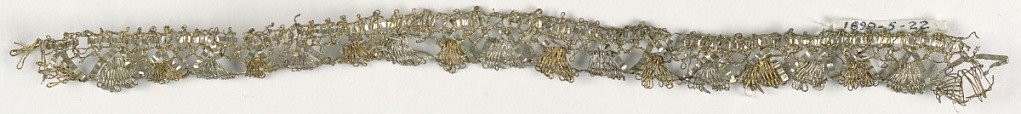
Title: Trimming
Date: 17th century
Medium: metal-wrapped silk and flat metal strips Technique: bobbin lace
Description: Trimming with one straight edge and one scalloped edged formed by fan-shaped pieces, alternately silver and gold.